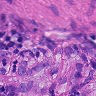
Metastatic tissue present: yes